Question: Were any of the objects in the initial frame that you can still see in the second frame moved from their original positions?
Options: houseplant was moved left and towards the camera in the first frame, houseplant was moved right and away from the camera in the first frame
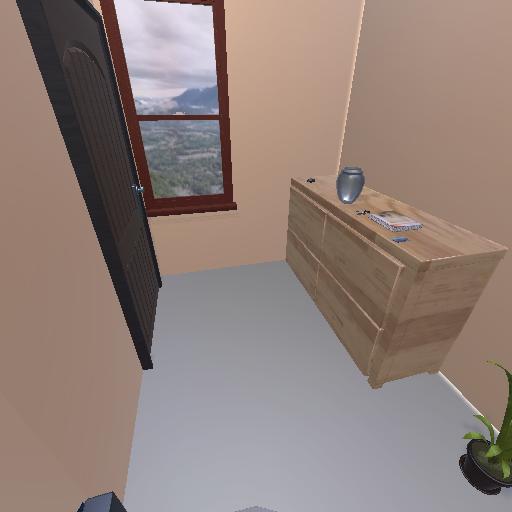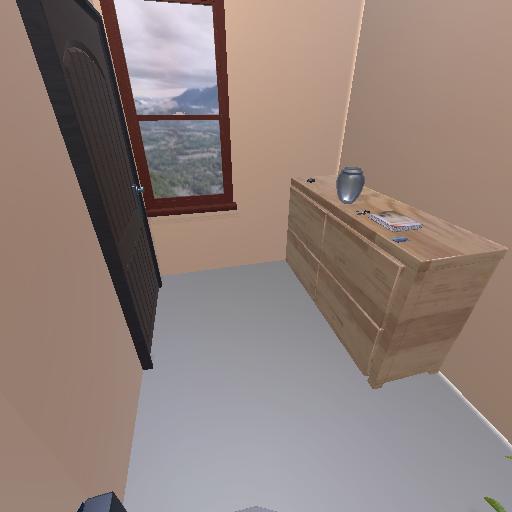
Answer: houseplant was moved left and towards the camera in the first frame